RGB frame:
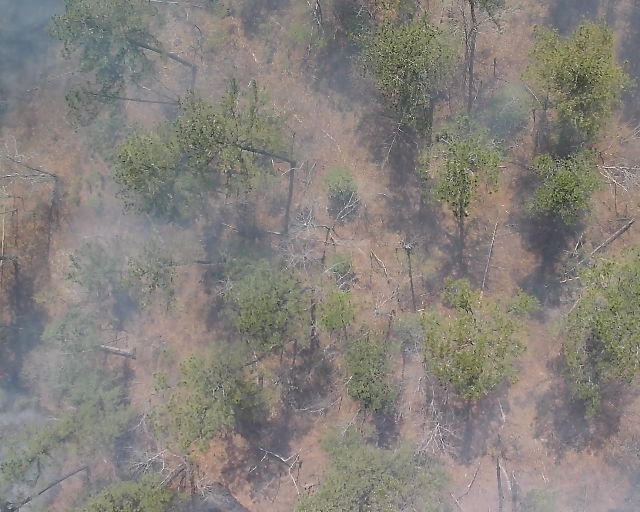
Thermal frame:
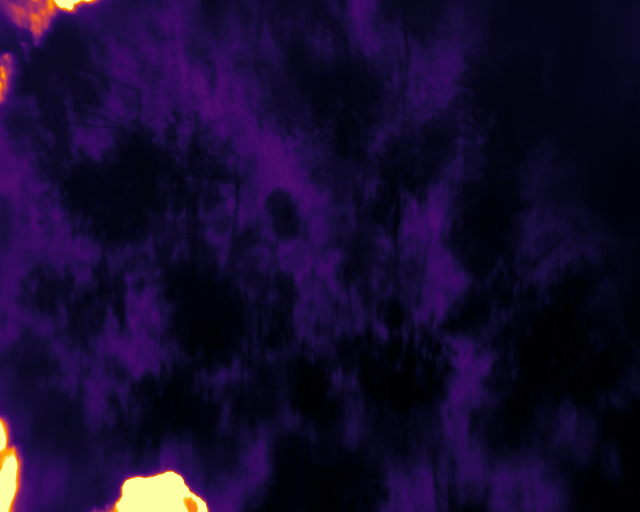
Captured: 2026-02-26 02:31:49
Pixels at or above 80 °C: 4734 (fraction of frame: 0.01445)